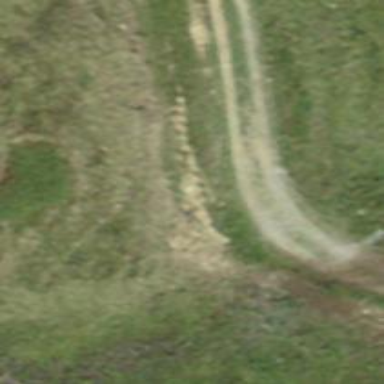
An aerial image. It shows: Track with grade2 tracktype.